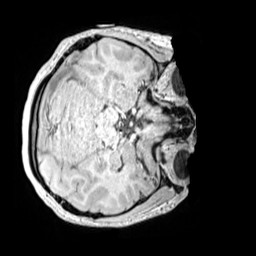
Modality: MP2RAGE
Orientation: axial
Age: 14
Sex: female
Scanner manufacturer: siemens
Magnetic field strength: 3 T
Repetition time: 4 s
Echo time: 0.00299 s